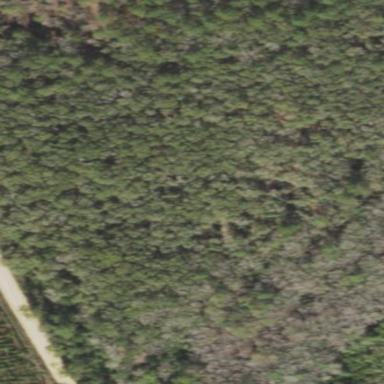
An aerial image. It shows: Mixed woodland area with various types of leaves.